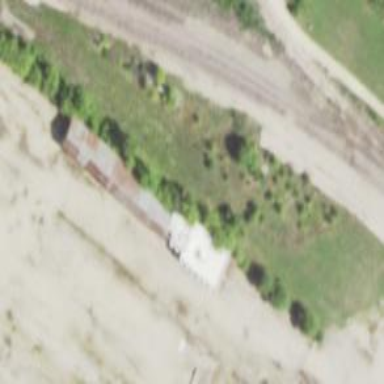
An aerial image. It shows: Railway yard.